Question: Count the number of objects in the diagram.
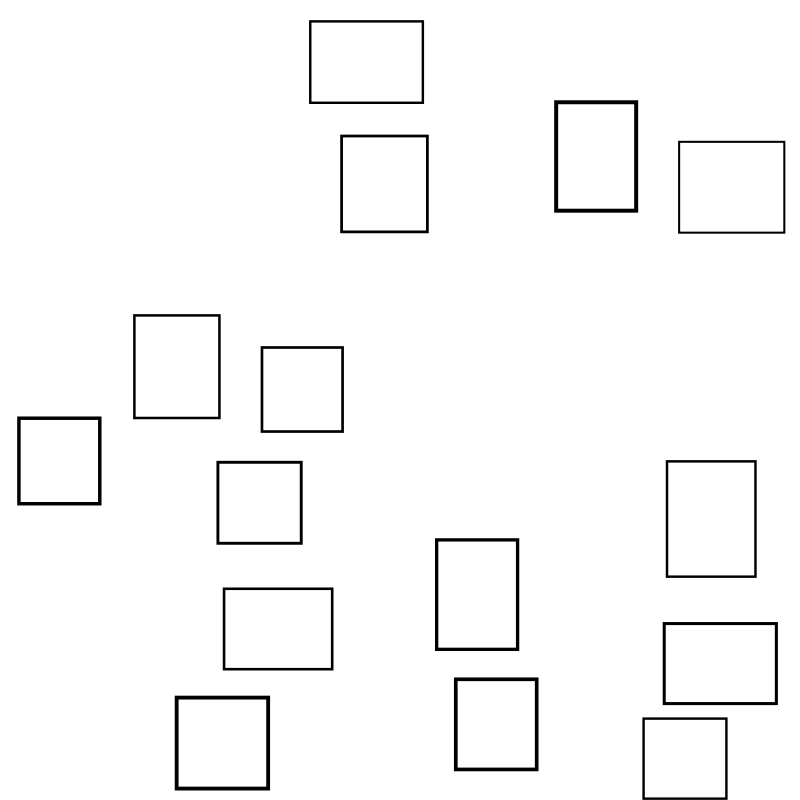
Answer: 15